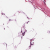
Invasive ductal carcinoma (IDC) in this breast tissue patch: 0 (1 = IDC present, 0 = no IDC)